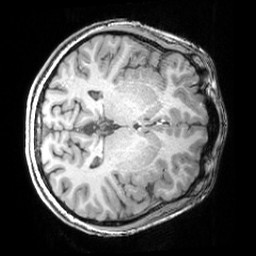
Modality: T1w
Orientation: axial
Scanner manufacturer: siemens
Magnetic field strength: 3 T
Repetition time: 1.81 s
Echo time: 0.00345 s